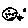
Label: moon